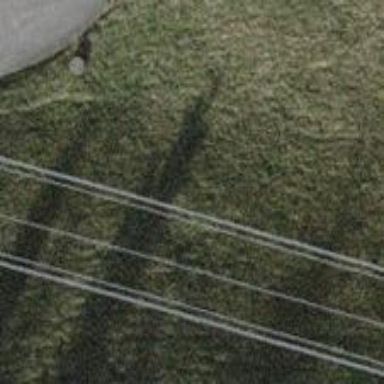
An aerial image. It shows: Concrete power pole.